Chest X-ray:
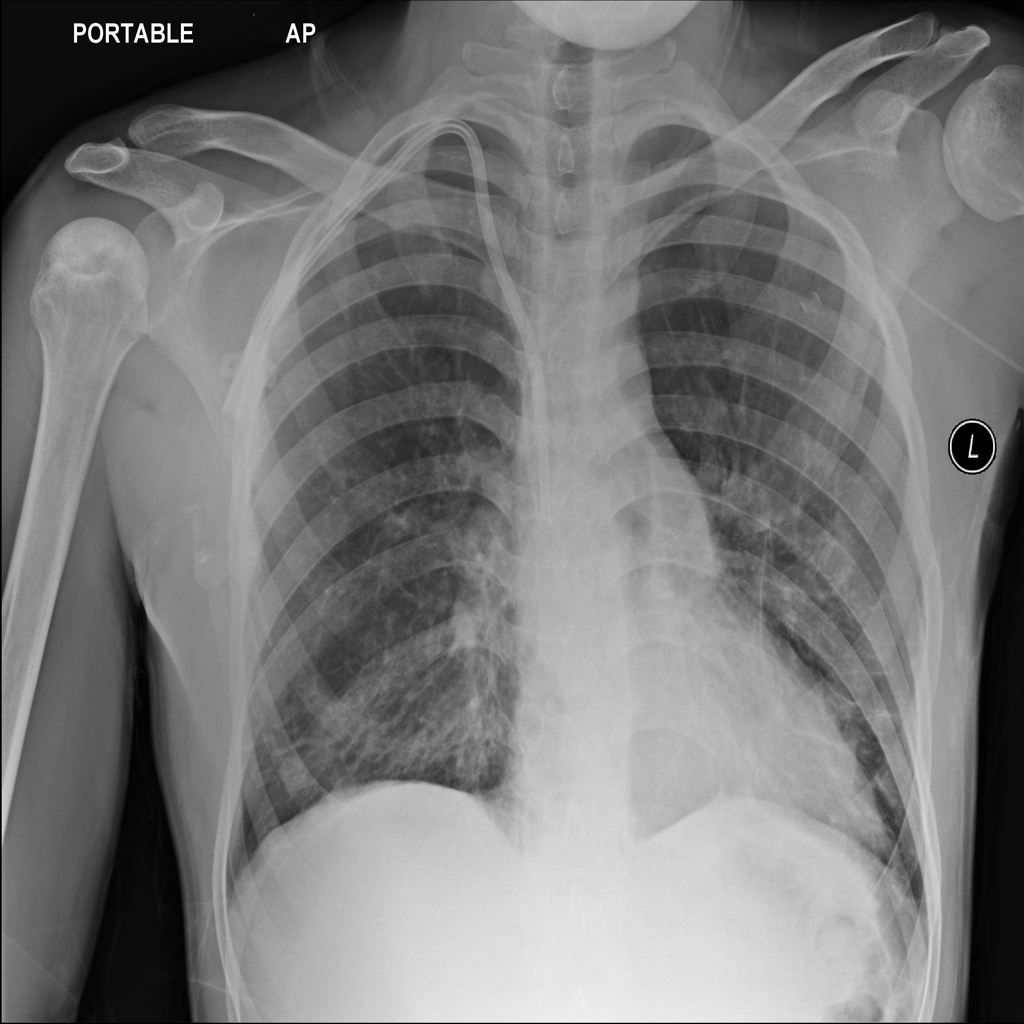
Findings: Fibrosis
No abnormal finding: no